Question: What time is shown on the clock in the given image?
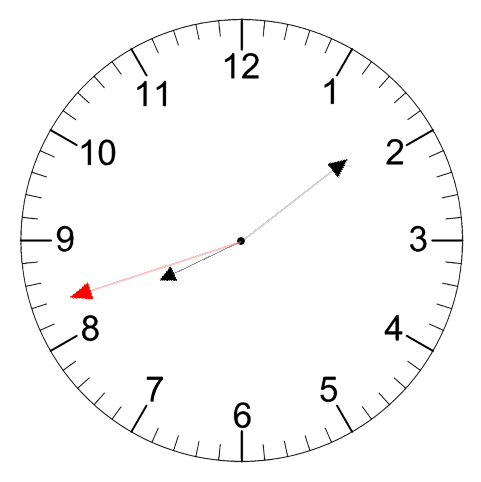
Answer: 08:08:42